Question: I want to set a transparent background. Maybe 20% of gray
but i also want to have a small part of the background being completely transparent (a rectangle or a circle in the layout):

Is that possible? later i want the rectangle (or the circle) to be moveable and scaleable.
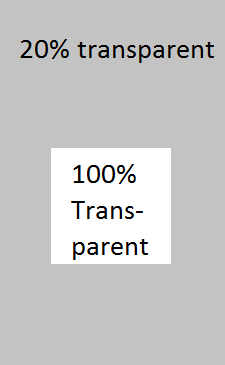
Answer: This is easily achievable with a custom drawable like this:
'''
<?xml version="1.0" encoding="utf-8"?>
<shape xmlns:android="http://schemas.android.com/apk/res/android"
android:innerRadius="0dp"
android:shape="rectangle"
android:thicknessRatio="1.9"
android:useLevel="false">
<solid android:color="@android:color/transparent"/>
<stroke
android:width="125dp"
android:color="#CC000000"/>
</shape>
'''
When you overlay that drawable on top of an image the results would looks something like this:

By creating that drawable dynamically in code you can adjust it at runtime. For example:
'''
ShapeDrawable drawable = new ShapeDrawable(new RectShape());
drawable.getPaint().setColor(0xCC000000);
drawable.getPaint().setStyle(Paint.Style.STROKE);
drawable.getPaint().setStrokeWidth(dpToPixel(125.0f));
someView.setBackground(drawable);
'''
You can influence the shape of the hole in the middle by combining multiple layers in a 'LayerDrawable'.
You can also influence the general shape of the hole by setting the 'android:shape' tag of the '<shape />' element in the custom drawable.